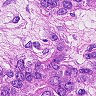
Metastatic tissue present: yes